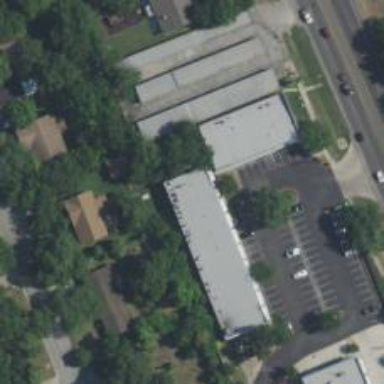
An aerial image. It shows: Convenience shop.